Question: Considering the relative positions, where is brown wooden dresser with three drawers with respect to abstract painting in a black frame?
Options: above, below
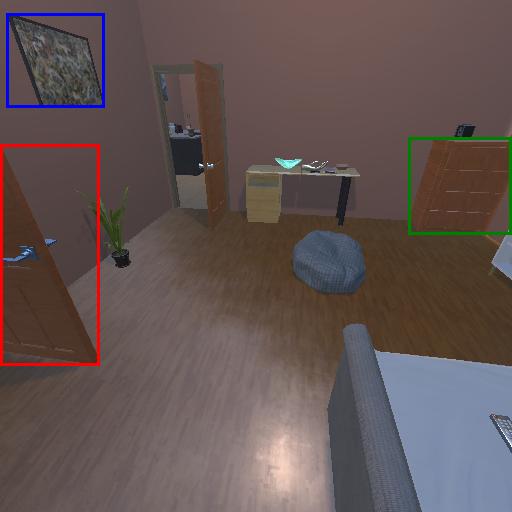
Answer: above